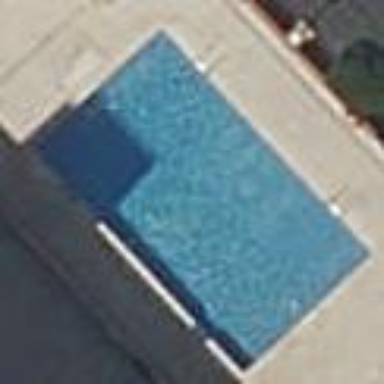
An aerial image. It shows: Swimming pool located in leisure land.